Question: I need to add a percentile column to this password data set of 17 million+ records. It is my understanding that the percentile is the total number of passwords with the same or higher occurrences, divided by the total number of passwords. Is this correct? How should I approach this in MySQL?

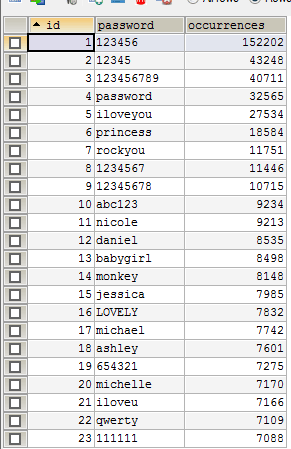
Answer: 'SELECT ... percentage AS 100*occurrences/SUM(occurrences) ...'